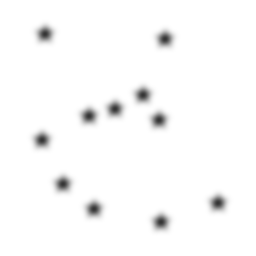
Squares: 0
Triangles: 0
Stars: 11
Total shapes: 11